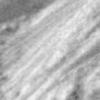
Label: change